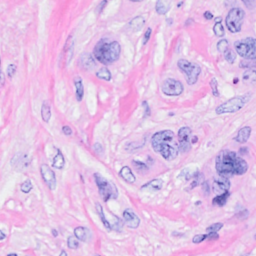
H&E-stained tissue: Breast